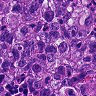
Metastatic tissue present: yes